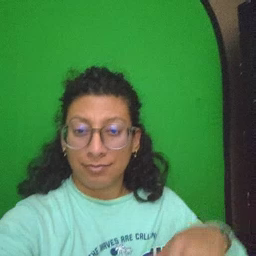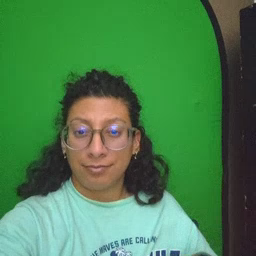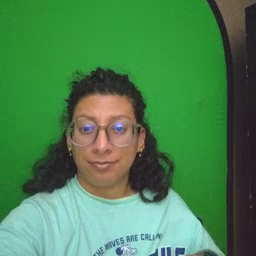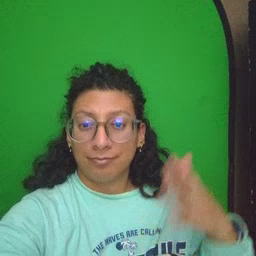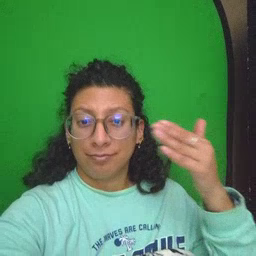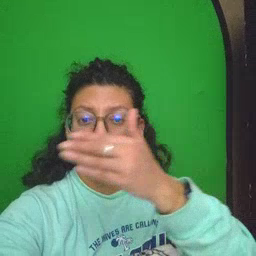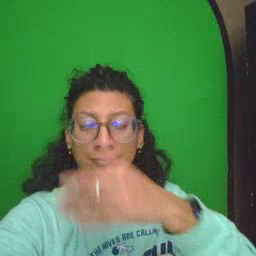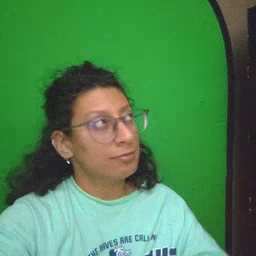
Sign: flag